Field crop: maize
Growth stage: 2
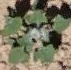
Species: chenopodium